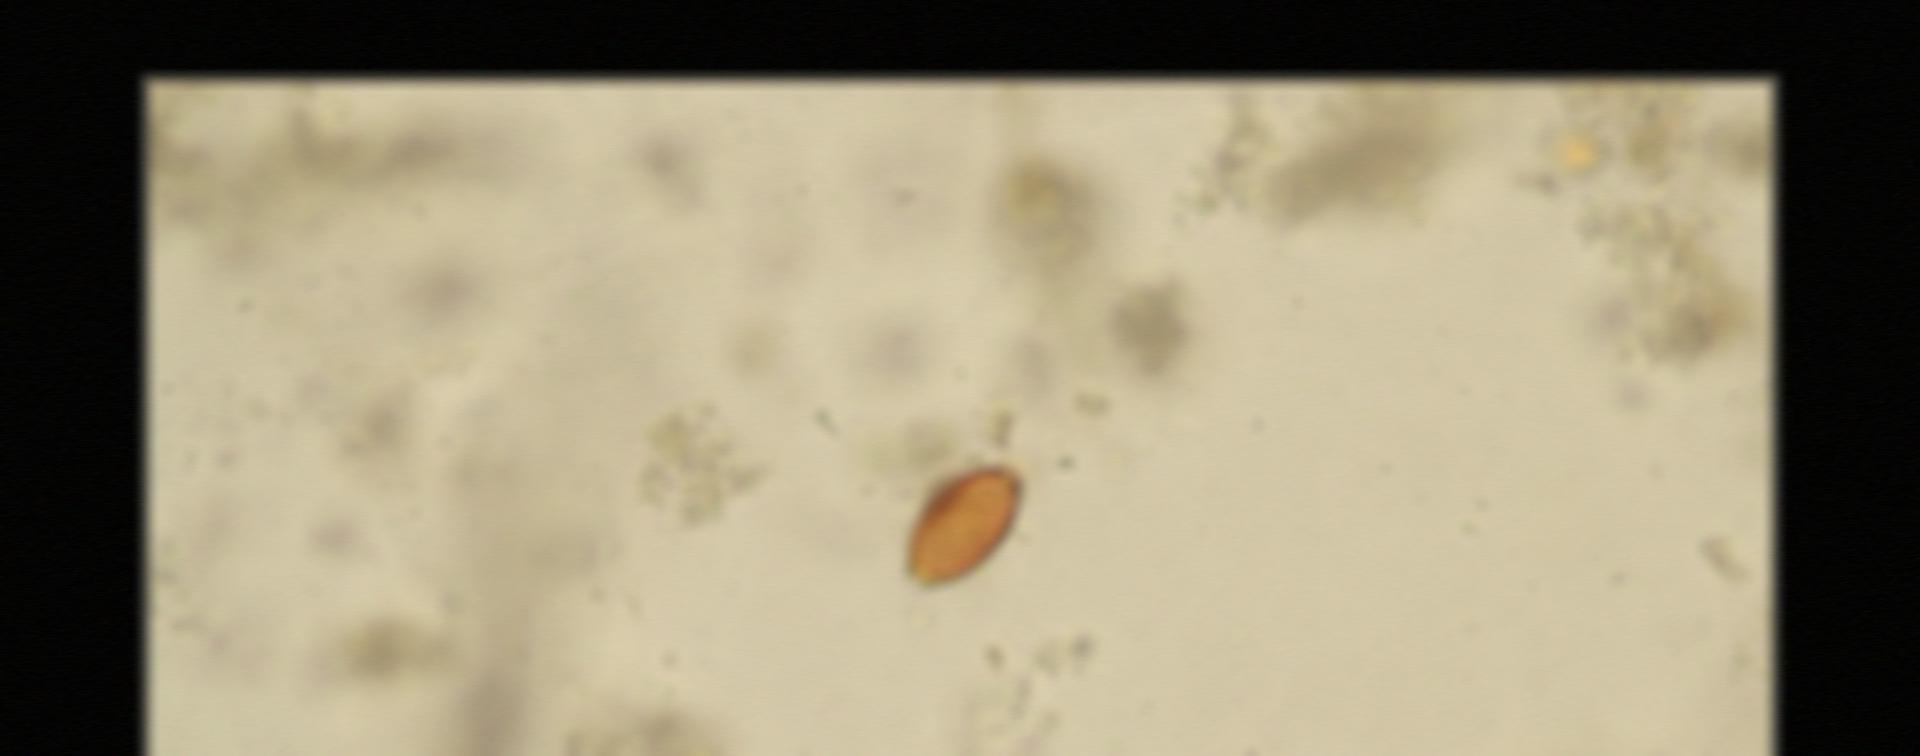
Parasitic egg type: Trichuris trichiura